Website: macys
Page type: customer-info-address
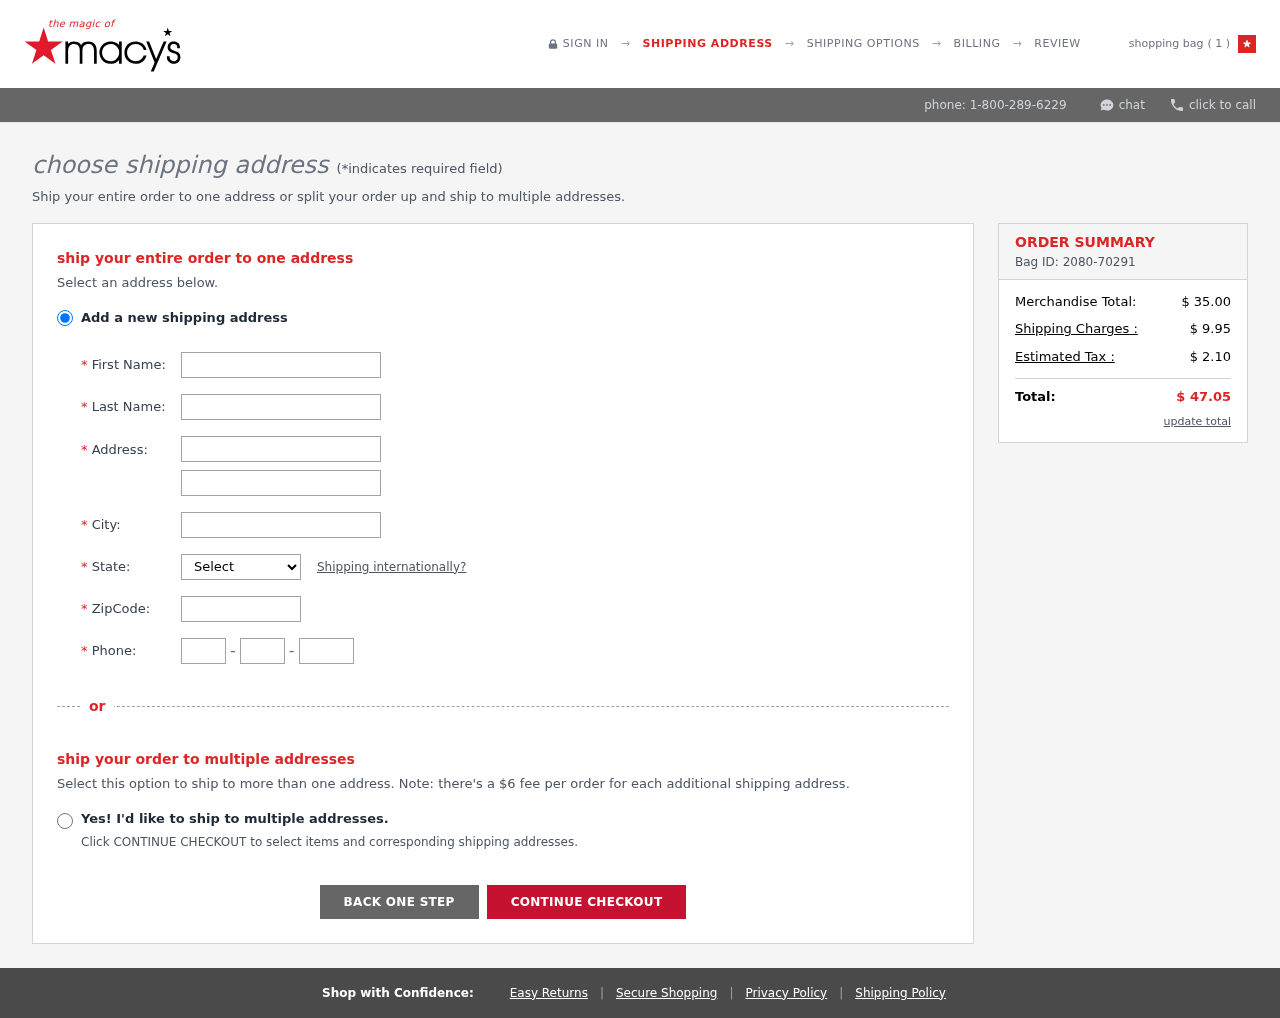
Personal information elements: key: PII_CITY
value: New Christopher
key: PII_FIRSTNAME
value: Charles
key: PII_LASTNAME
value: Wallace
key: PII_PHONE_AREA
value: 386
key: PII_PHONE_PREFIX
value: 797
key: PII_PHONE_SUFFIX
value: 1684
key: PII_POSTCODE
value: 71982
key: PII_STATE_ABBR
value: MS
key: PII_STREET
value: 059 Kristie Bridge
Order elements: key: ORDER_NUM_ITEMS
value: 1
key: ORDER_ID
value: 2080-70291
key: ORDER_SUBTOTAL
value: $ 35.00
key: ORDER_SHIPPING_COST
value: $ 9.95
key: ORDER_TAX
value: $ 2.10
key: ORDER_TOTAL
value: $ 47.05